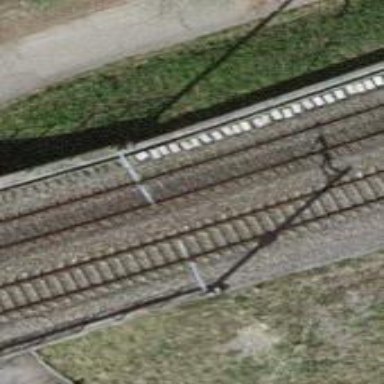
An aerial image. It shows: Bridge with electrified railway tracks featuring contact line.